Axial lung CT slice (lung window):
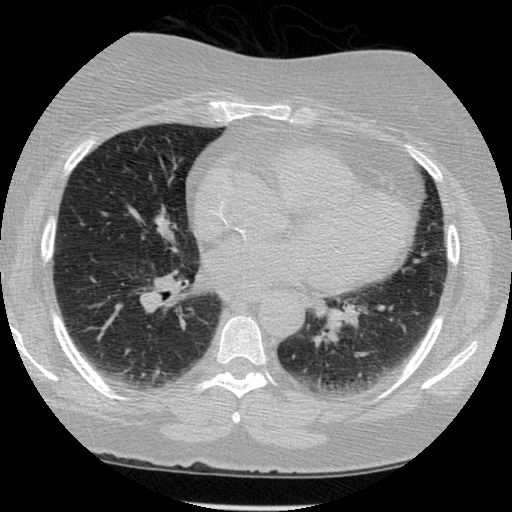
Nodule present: no